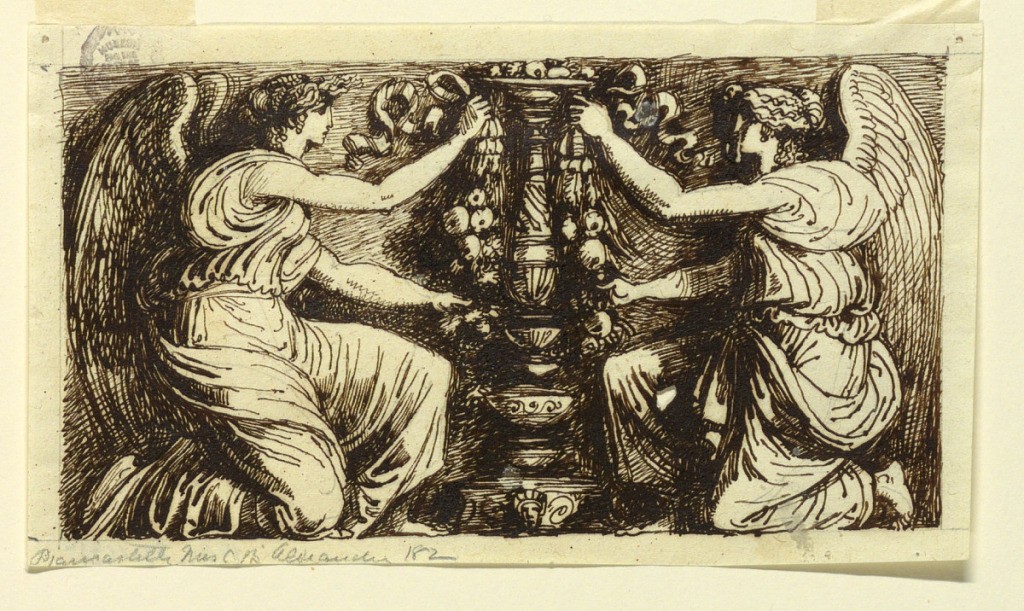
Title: Design for a Symmetrical Frieze
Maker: Felice Giani, Italian, 1758–1823
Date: ca. 1805
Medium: Pen and black ink, graphite, brush and wash on paper
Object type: Drawing
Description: Two winged female figures, each on one knee flanking a vase and reaching to the hanging fruit.